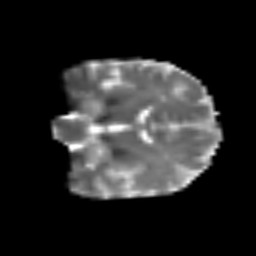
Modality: T2w
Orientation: coronal
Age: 39
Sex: female
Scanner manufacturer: siemens
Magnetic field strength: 3 T
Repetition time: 3.2 s
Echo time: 0.081 s